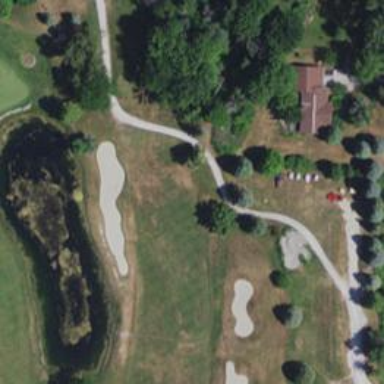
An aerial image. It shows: Service road designated as golf cart path.